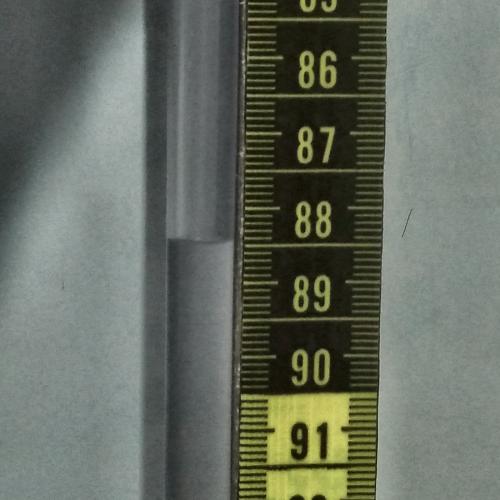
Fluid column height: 88.4 cm